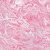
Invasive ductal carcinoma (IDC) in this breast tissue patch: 0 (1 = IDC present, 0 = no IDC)